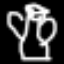
Label: angel